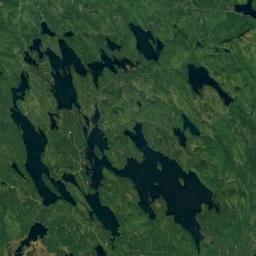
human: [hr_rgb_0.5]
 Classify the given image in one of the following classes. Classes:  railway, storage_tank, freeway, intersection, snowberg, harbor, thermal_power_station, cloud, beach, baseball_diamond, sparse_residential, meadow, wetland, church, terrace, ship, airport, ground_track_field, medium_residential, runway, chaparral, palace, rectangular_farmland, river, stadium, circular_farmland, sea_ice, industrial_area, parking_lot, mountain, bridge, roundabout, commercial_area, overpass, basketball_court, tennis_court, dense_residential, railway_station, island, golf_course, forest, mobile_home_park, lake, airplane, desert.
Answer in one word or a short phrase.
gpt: wetland